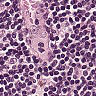
Metastatic tissue present: no